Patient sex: M
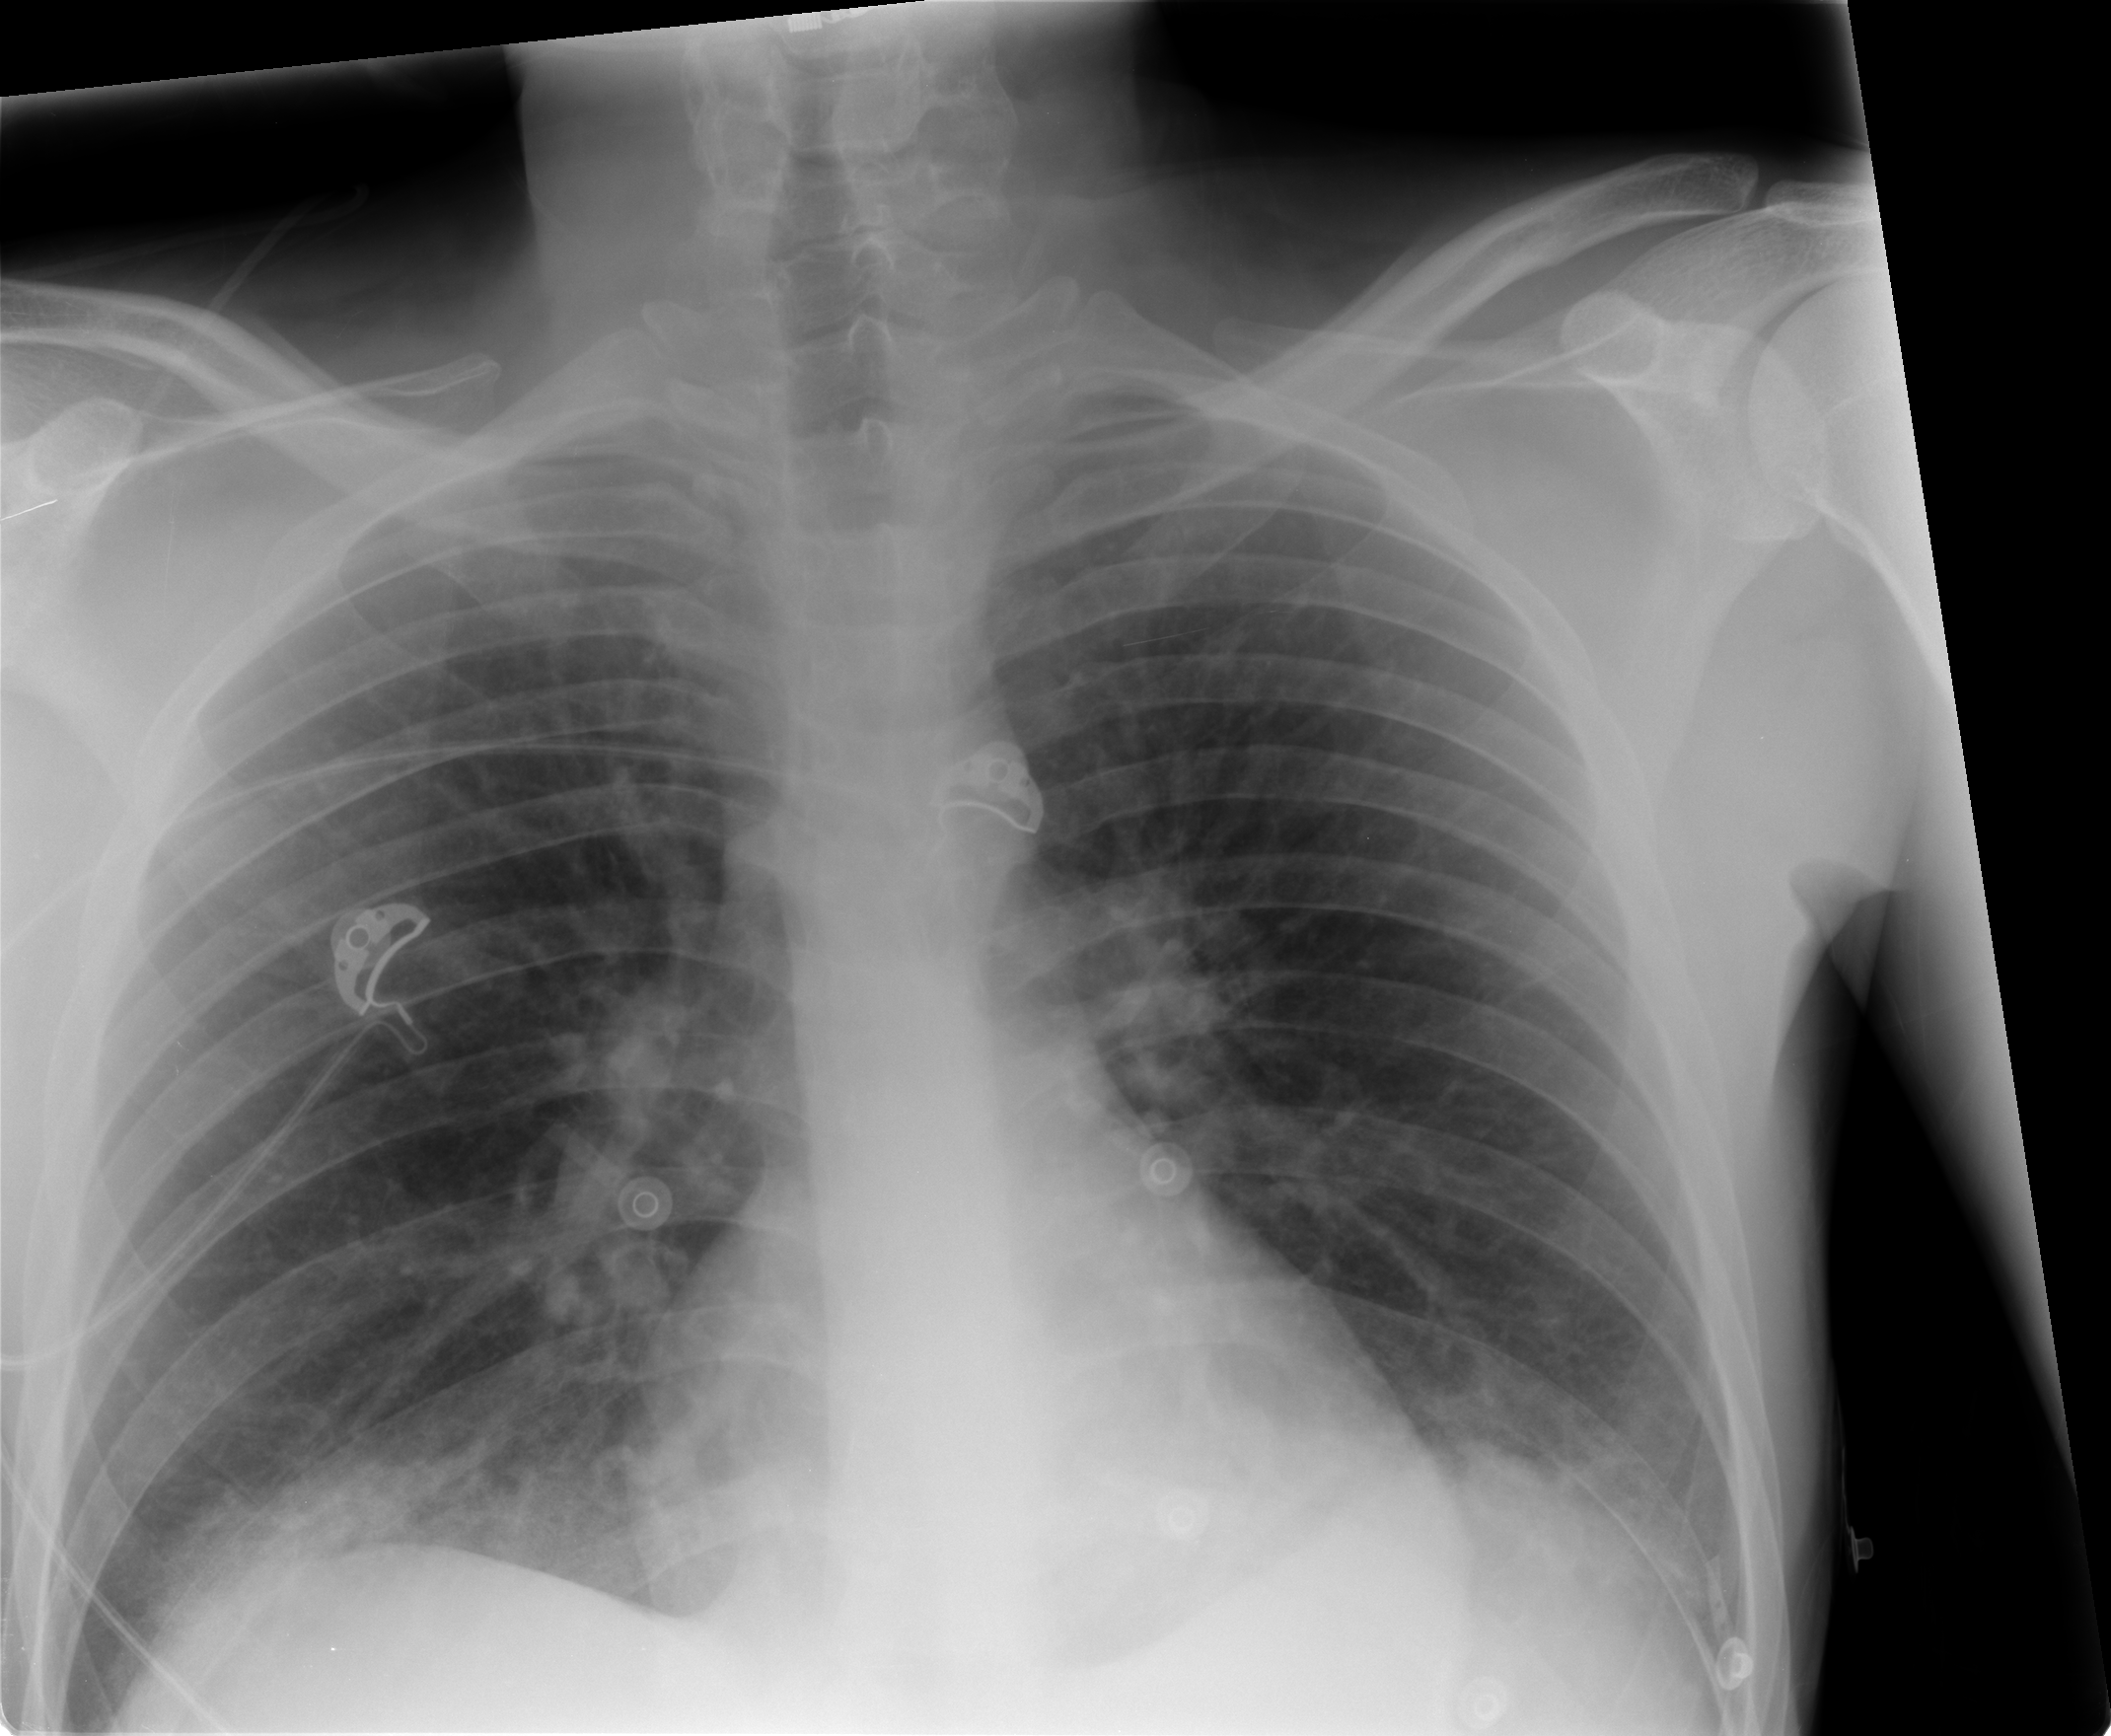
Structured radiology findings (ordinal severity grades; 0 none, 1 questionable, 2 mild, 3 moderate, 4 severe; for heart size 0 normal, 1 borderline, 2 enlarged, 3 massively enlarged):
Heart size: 0
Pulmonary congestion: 0
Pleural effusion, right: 1
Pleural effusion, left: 1
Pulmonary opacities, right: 2
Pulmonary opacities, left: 0
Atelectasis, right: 1
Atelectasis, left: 1